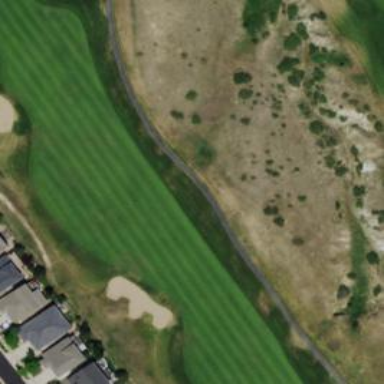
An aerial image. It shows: Golf fairway surrounded by grass.